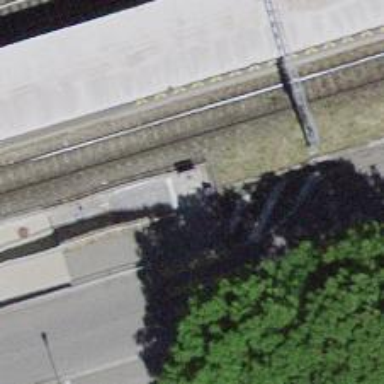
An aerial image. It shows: Road with steps.